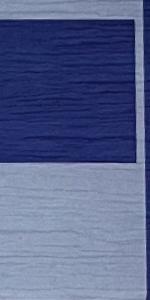
Label: Empty